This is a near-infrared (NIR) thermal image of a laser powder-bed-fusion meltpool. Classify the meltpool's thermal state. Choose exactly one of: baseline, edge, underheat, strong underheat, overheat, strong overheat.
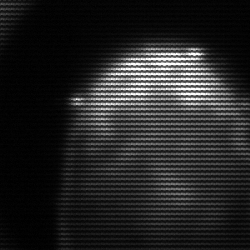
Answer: edge